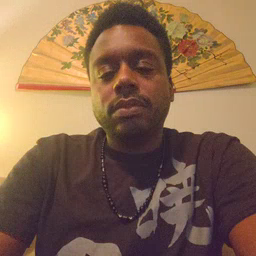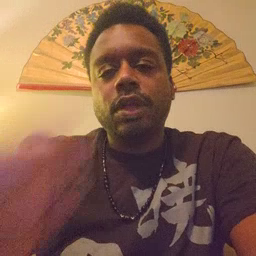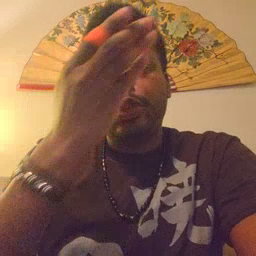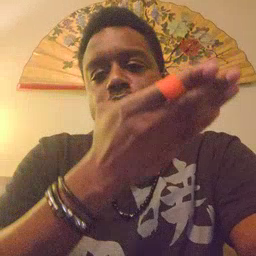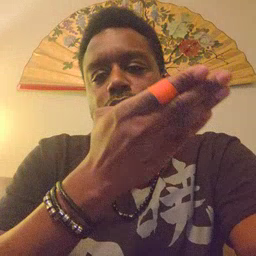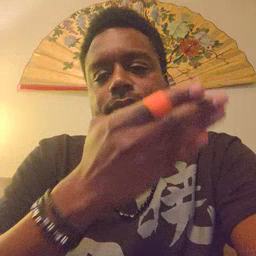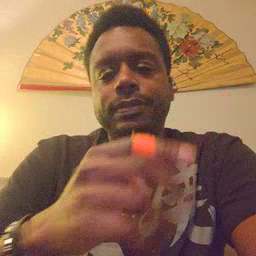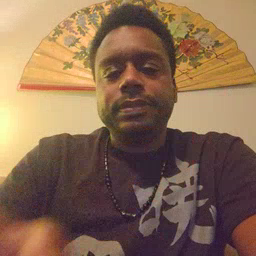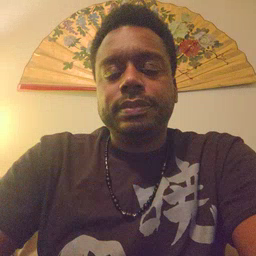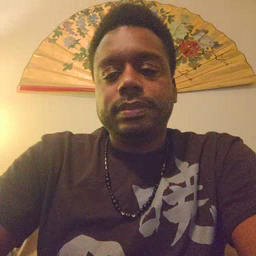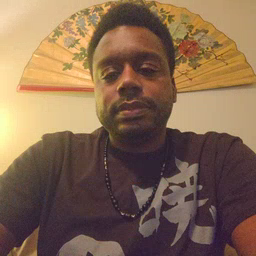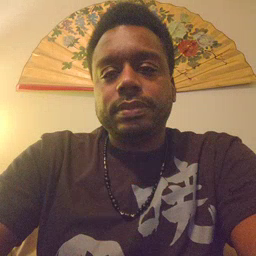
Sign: there